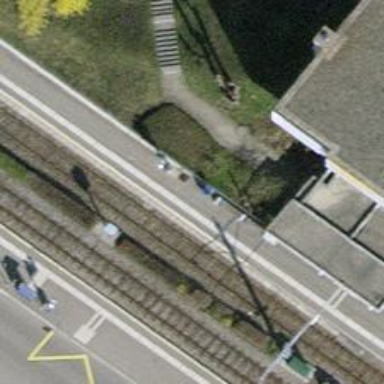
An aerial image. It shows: Paved platform for public transport. The platform is for railway services.